Question: I want to recreate the list of UIButtons (that's what I think it is, at least) that can be seen all over the place, like in the Settings app:

They look like the standard UIButton, but where the top button does not have any corner radius on its bottom left and right corners, the same goes for the bottom button, and all buttons in the middle don't have any corner radius.
They might not even be buttons at all, maybe some kind of table view? I don't know. What are they and how do I add them to my app?
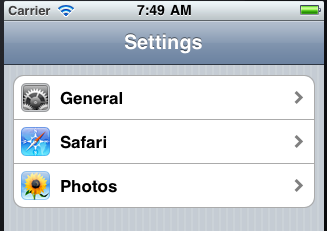
Answer: That's actually a UITableView in grouped style. Each of the "buttons" is a UITextViewCell. See <URL> for more info.